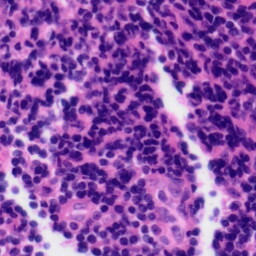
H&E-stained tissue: Tonsil